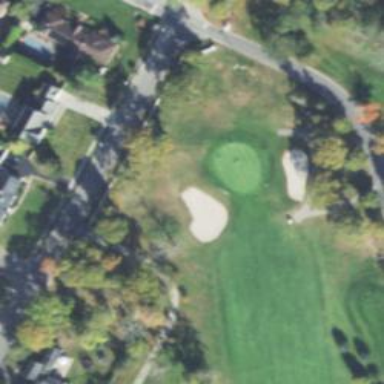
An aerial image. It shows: View of golf hole.